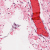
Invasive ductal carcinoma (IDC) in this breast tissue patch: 1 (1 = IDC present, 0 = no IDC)